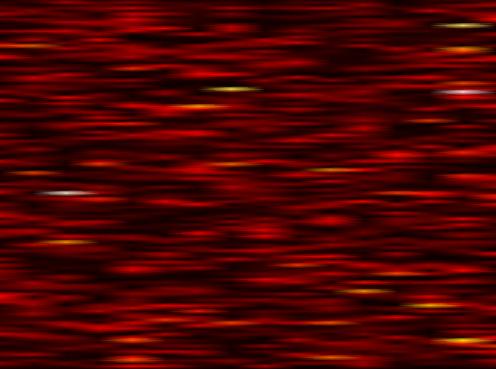
Label: UFMC